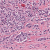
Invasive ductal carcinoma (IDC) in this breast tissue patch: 1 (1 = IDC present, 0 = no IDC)